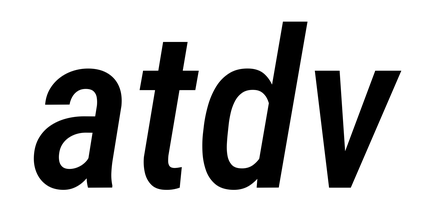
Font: Roboto-Italic_Condensed_Medium_Italic